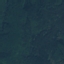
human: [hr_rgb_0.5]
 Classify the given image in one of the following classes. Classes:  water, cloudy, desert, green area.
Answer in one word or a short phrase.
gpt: green area